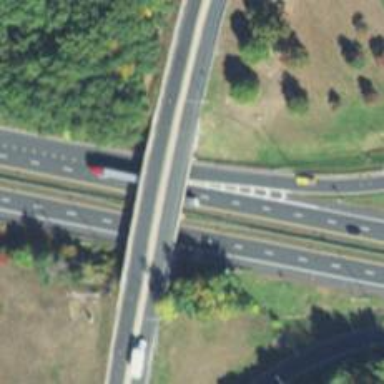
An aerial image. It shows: Asphalt motorway.